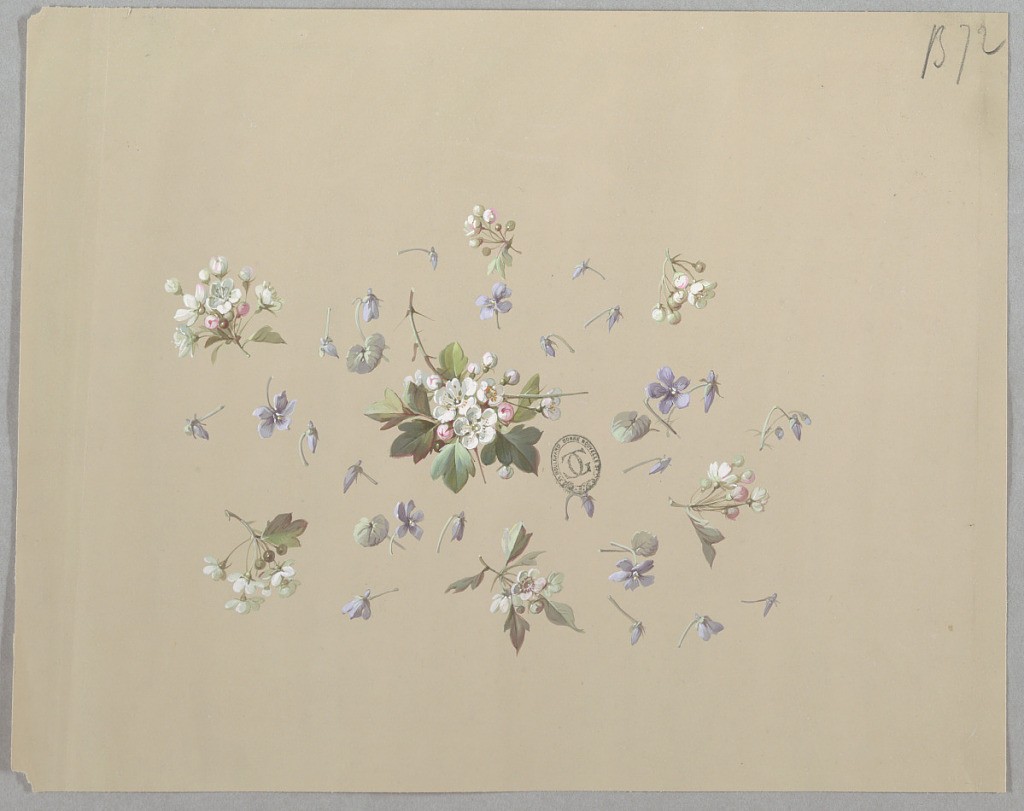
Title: Design for Wallpaper and Textiles: Flowers
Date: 19th century
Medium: Brush and gouache on cream paper
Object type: Drawing
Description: Cluster of white flowers and foliage at center of page surrounded by single flowers in a light purple gray shade. Surrounding this, six smaller clusters of white flowers and foliage, forming a horizontal oval shape.